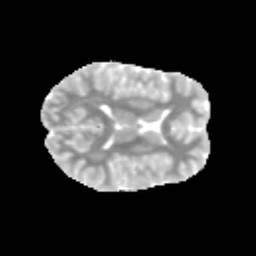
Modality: MD
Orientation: axial
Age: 10
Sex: female
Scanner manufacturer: siemens
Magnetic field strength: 3 T
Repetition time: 3.8 s
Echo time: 0.07 s